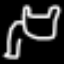
Label: frog